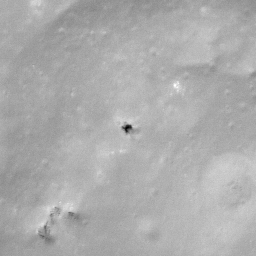
Pit: Sharonov 1a
Host crater: Sharonov
Host type: impact_melt
Lunar coordinates: latitude 12.575, longitude 173.404